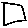
Label: square